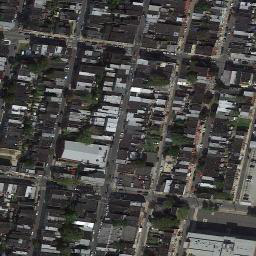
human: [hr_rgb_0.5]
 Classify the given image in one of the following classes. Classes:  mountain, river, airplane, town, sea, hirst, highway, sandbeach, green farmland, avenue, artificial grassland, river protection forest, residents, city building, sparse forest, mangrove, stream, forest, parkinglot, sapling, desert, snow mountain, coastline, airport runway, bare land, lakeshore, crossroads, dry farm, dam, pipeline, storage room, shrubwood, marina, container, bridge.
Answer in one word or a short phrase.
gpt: town